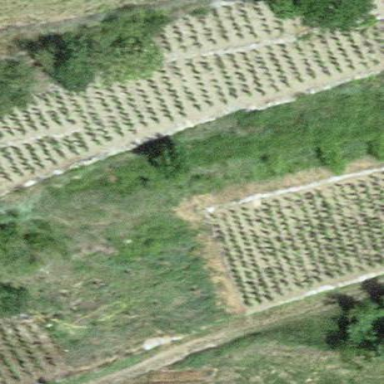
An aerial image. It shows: Vineyard growing grapes.